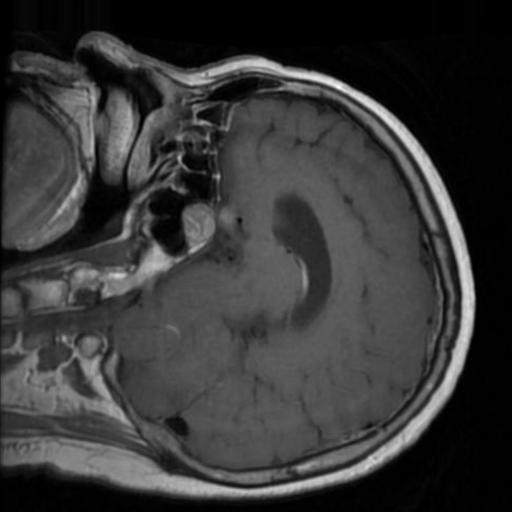
Label: brain_tumor